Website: walmart
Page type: payment
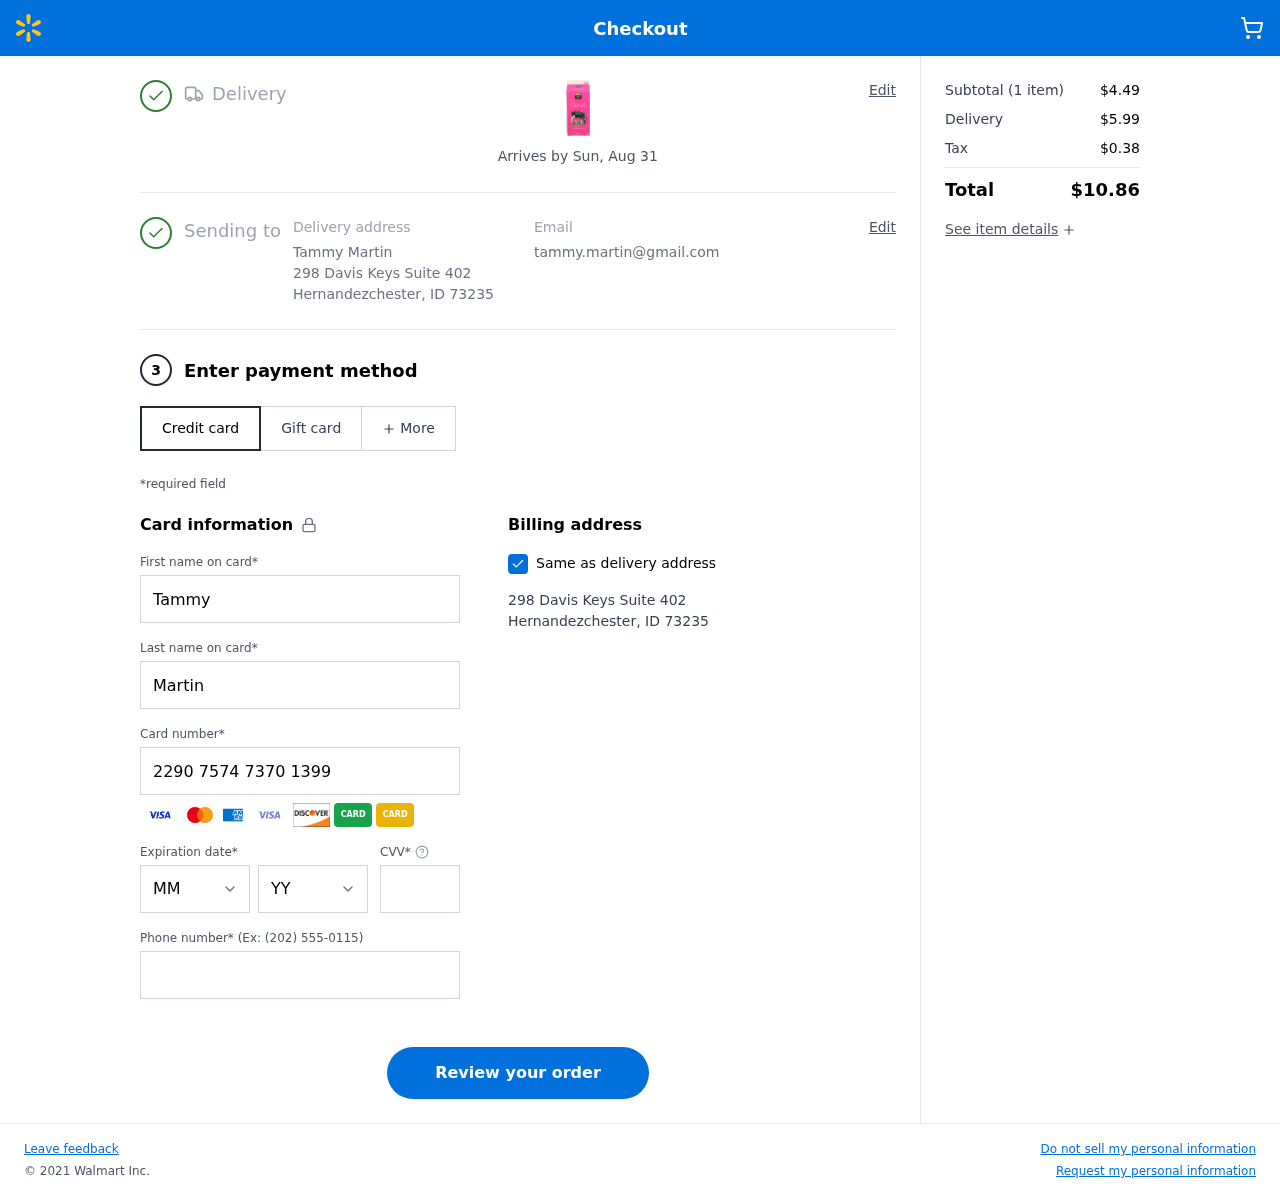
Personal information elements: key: PII_CARD_CVV
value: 141
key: PII_CARD_EXPIRY_MONTH
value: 07
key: PII_CARD_EXPIRY_YEAR
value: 28
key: PII_CARD_NUMBER
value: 2290 7574 7370 1399
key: PII_CITY
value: Hernandezchester
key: PII_EMAIL
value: tammy.martin@gmail.com
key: PII_FIRSTNAME
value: Tammy
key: PII_FULLNAME
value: Tammy Martin
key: PII_LASTNAME
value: Martin
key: PII_PHONE
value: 6419822414
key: PII_POSTCODE
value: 73235
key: PII_STATE_ABBR
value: ID
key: PII_STREET
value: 298 Davis Keys Suite 402
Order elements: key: ORDER_DELIVERY_DATE
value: Arrives by Sun, Aug 31
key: ORDER_NUM_ITEMS
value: (1 item)
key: ORDER_SUBTOTAL
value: $4.49
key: ORDER_SHIPPING_COST
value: $5.99
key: ORDER_TAX
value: $0.38
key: ORDER_TOTAL
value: $10.86